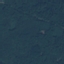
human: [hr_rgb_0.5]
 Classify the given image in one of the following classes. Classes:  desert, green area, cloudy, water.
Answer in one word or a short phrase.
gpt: green area